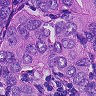
Metastatic tissue present: yes